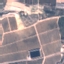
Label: PermanentCrop